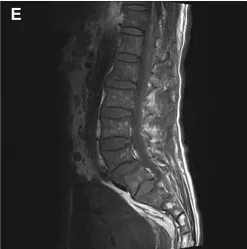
Brain and lumbar MRI. Brain images showed meningeal enhancement and enlargement of arachnoid villi (A-D).
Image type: radiology (mri)